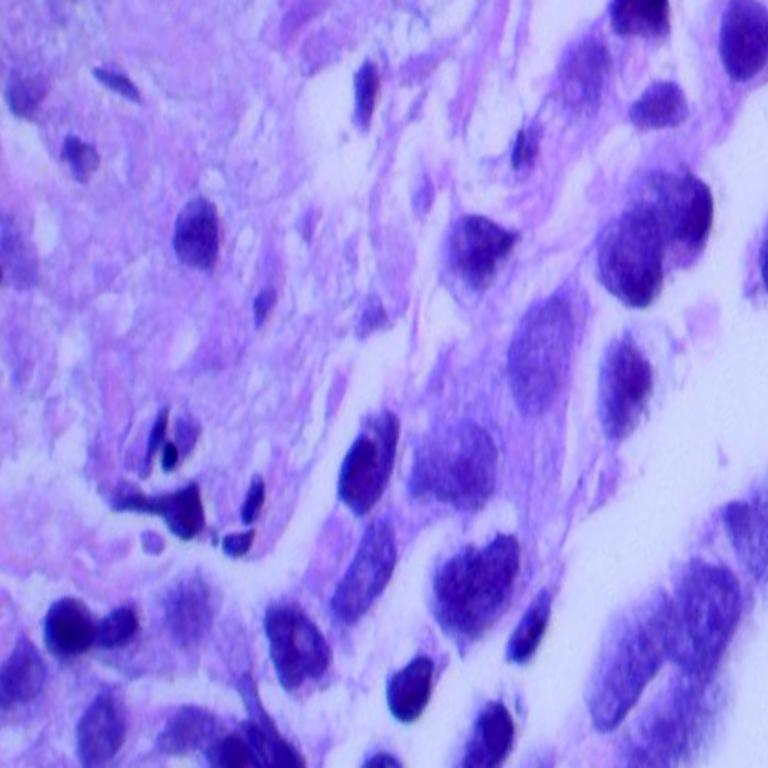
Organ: lung
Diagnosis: adenocarcinomas